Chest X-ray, AP view. Patient: 27 years old, sex F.
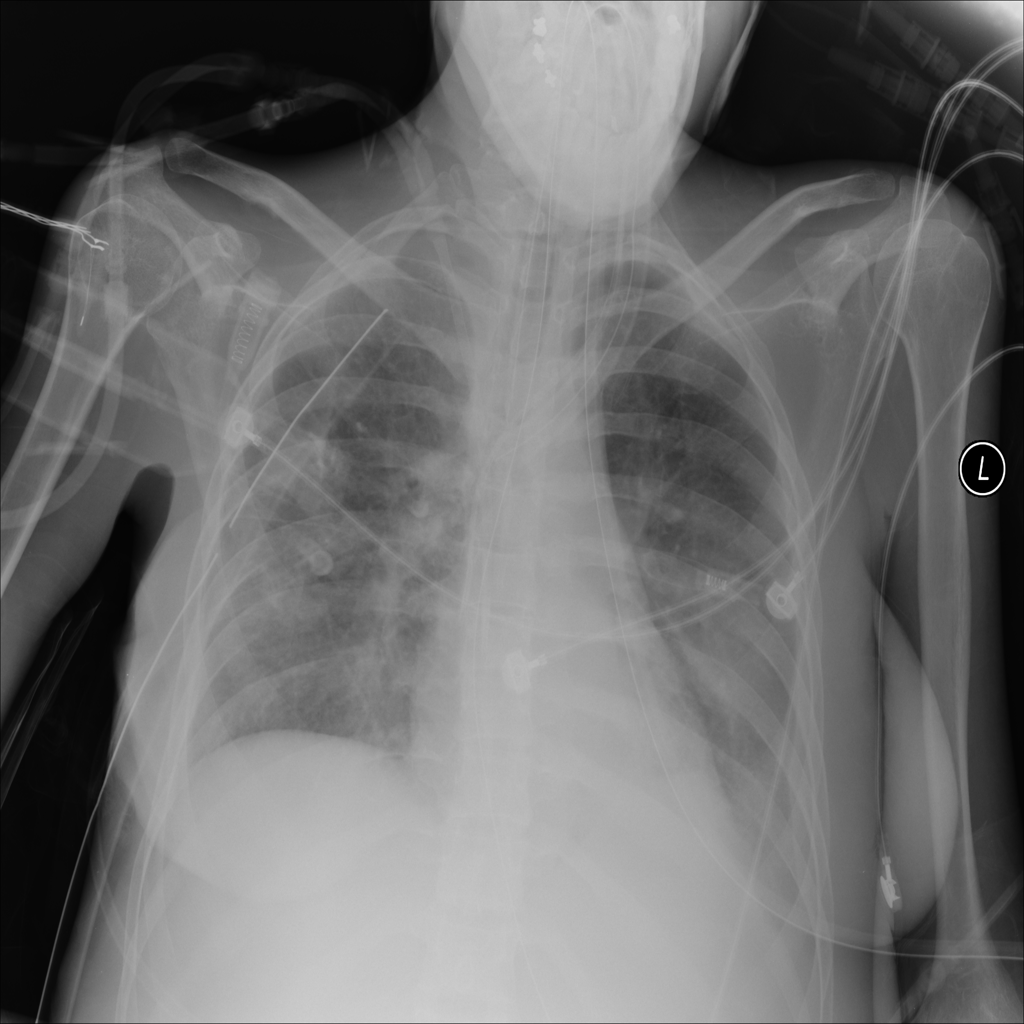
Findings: Effusion